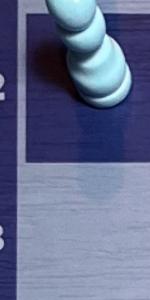
Label: Empty